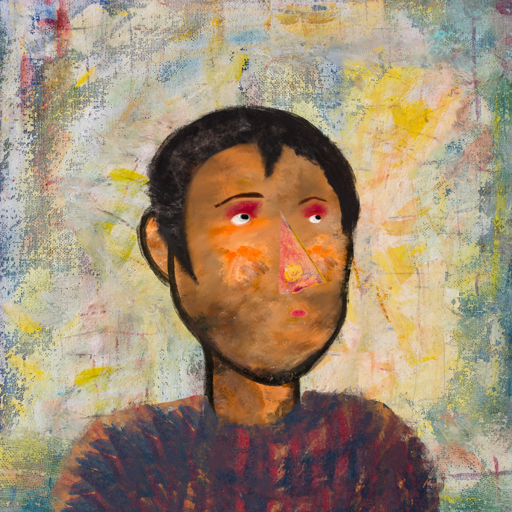
Background: Irani, Head And Neck Side: Gypsy_Queen, Face Side: Irani, Bust: In_The_Sun, Hair Side: Roy_Bahadur, Head Accessory: Blank, Second Necklace: Blank, Necklace: Blank, Baby: Blank